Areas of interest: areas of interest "Yi Peng Hotel (Wuhu Shangri-La Branch)"
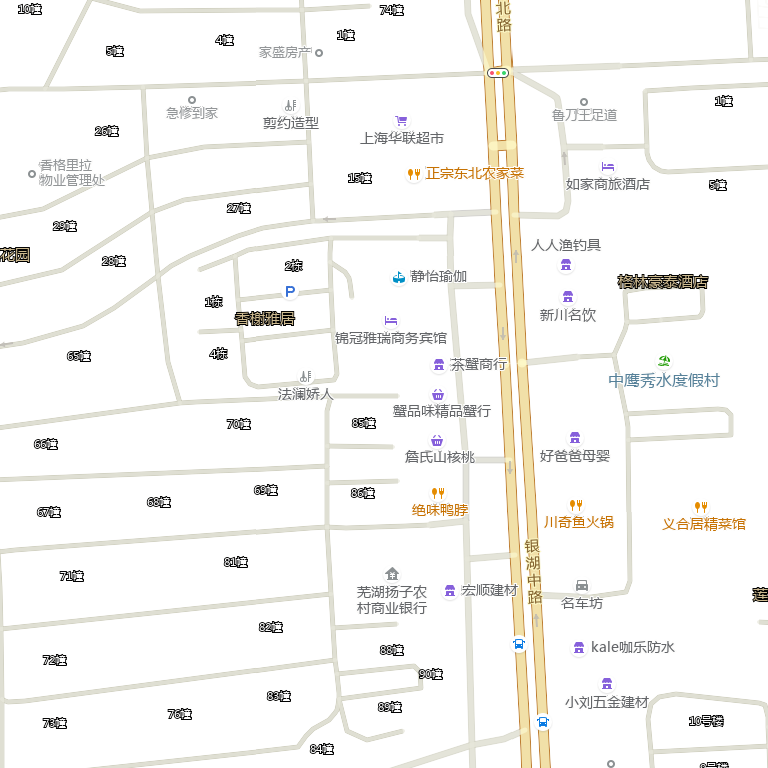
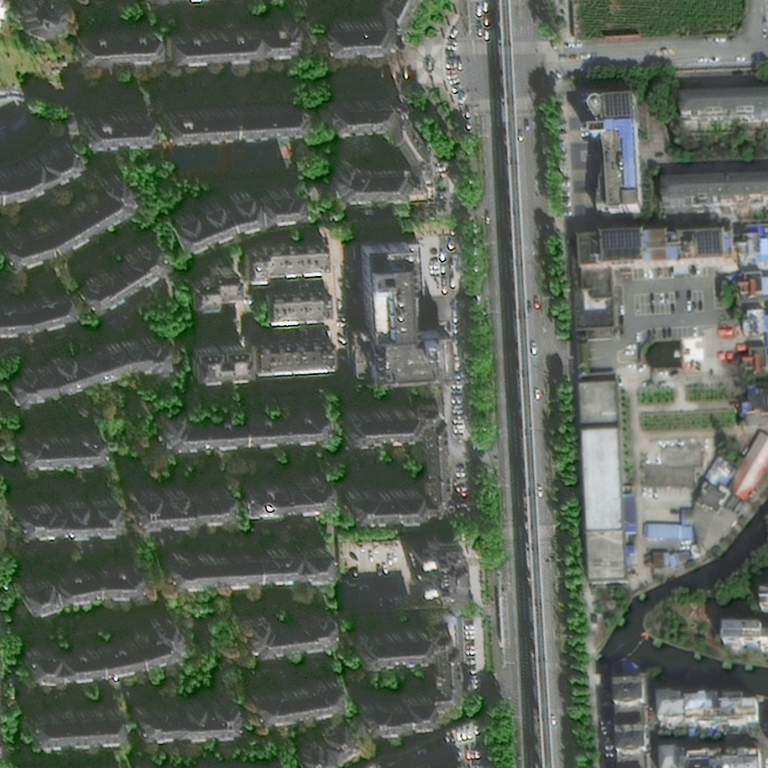